Field crop: maize
Growth stage: 2
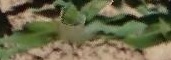
Species: maize